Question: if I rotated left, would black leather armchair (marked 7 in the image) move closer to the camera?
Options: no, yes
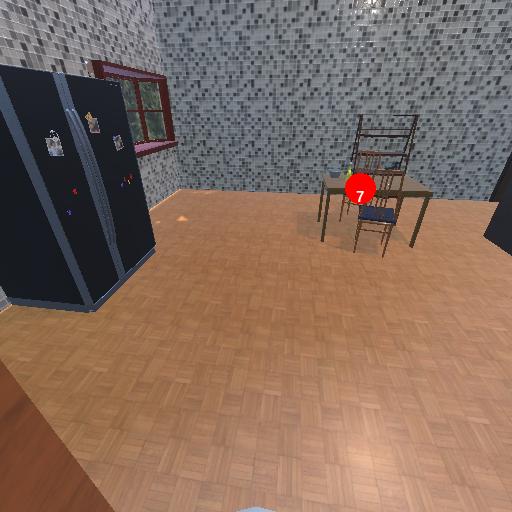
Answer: no